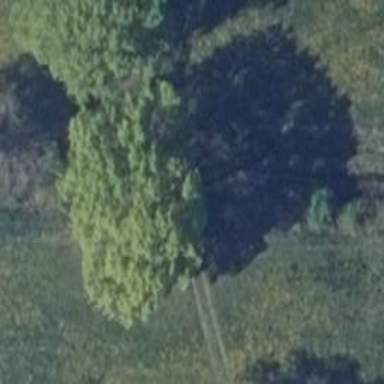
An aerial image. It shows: Agricultural area with deciduous trees.